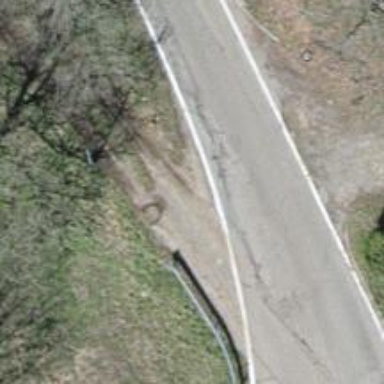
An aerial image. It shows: Lift gate barrier.